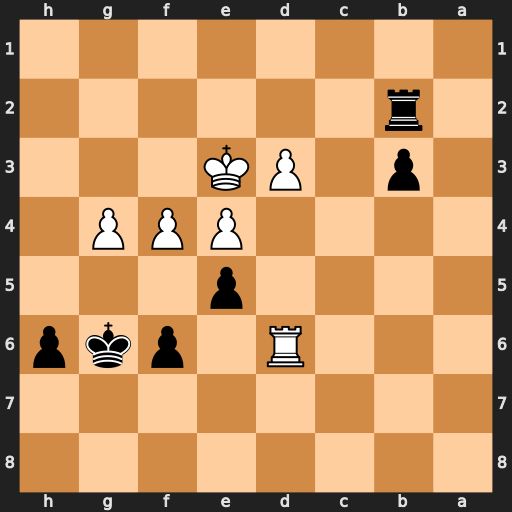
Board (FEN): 8/8/3R1pkp/4p3/4PPP1/1p1PK3/1r6/8
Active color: b
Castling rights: -
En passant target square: -
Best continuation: exf4+ Kxf4 Rb1 Rb6 b2